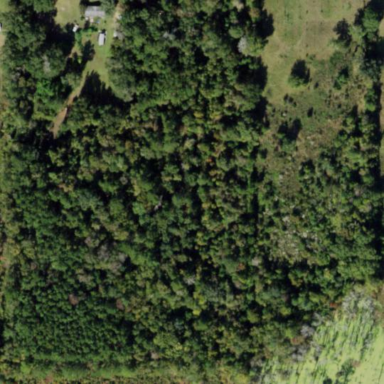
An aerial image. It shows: Mixed leaf woodland.